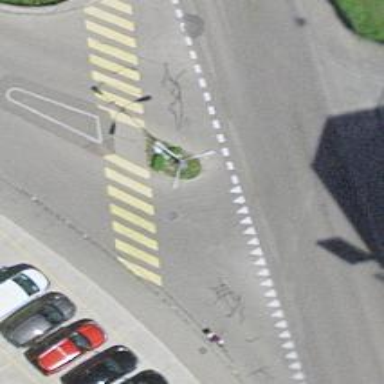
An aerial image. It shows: Road with "give way" sign.